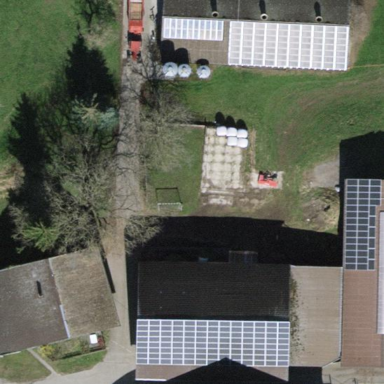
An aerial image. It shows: Farmyard area.